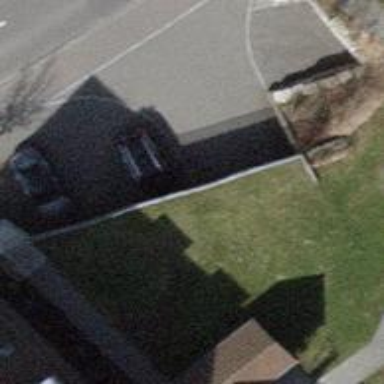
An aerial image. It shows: Parking entrance.